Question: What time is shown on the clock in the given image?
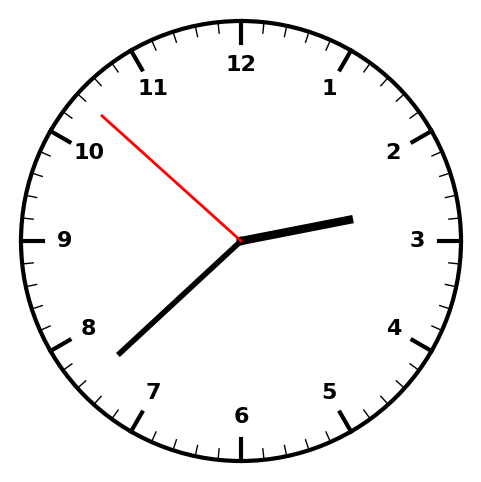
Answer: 02:37:52